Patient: sex M, age 57
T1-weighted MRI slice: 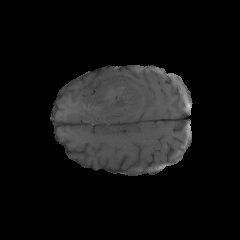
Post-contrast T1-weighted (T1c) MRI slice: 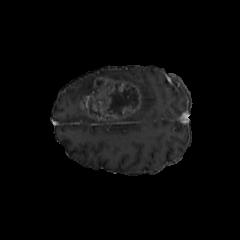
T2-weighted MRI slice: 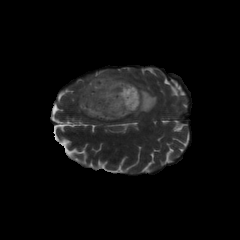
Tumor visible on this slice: yes
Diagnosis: Glioblastoma, IDH-wildtype
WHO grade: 4